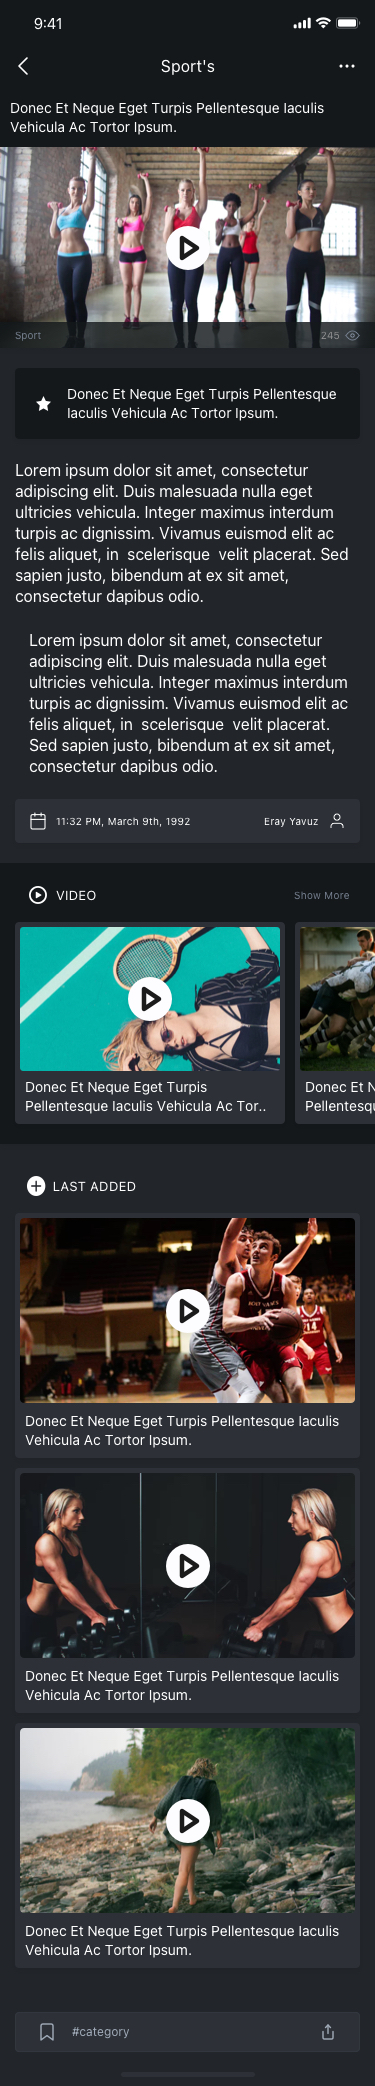
Text in this UI design:
Lorem ipsum dolor sit amet, consectetur adipiscing elit. Duis malesuada nulla eget ultricies vehicula. Integer maximus interdum turpis ac dignissim. Vivamus euismod elit ac felis aliquet, in  scelerisque  velit placerat. Sed sapien justo, bibendum at ex sit amet, consectetur dapibus odio.
Lorem ipsum dolor sit amet, consectetur adipiscing elit. Duis malesuada nulla eget ultricies vehicula. Integer maximus interdum turpis ac dignissim. Vivamus euismod elit ac felis aliquet, in  scelerisque  velit placerat. Sed sapien justo, bibendum at ex sit amet, consectetur dapibus odio.